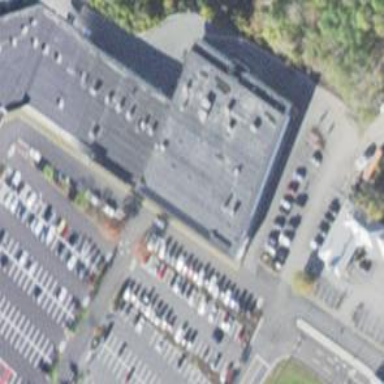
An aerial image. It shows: Retail building housing department store.